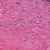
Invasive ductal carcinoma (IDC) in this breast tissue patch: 0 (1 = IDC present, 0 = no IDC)